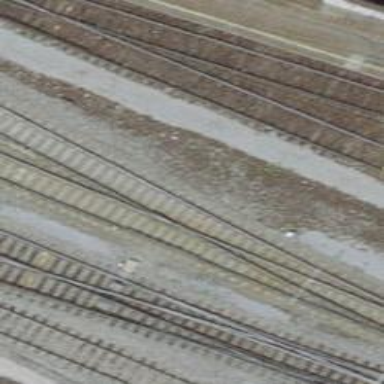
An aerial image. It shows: Railway yard with electrified tracks and single track.